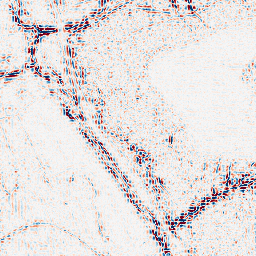
Category: wavelet
Decomposition family: wavelet_biorthogonal
Decomposition parameters: wavelet: bior5.5
level: 2
Upsampling method: bilinear
Upsampling parameters: scale: 4
Upsampling scale: 4